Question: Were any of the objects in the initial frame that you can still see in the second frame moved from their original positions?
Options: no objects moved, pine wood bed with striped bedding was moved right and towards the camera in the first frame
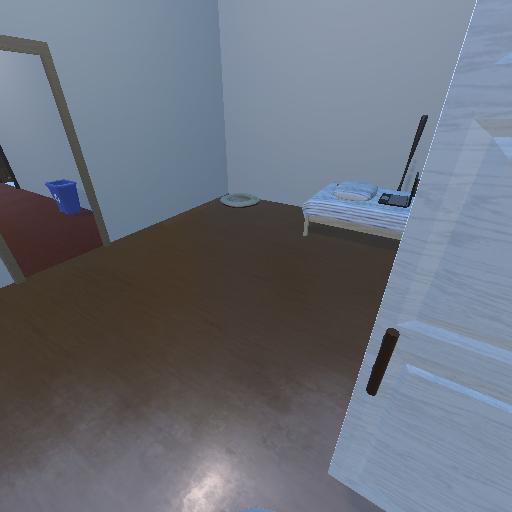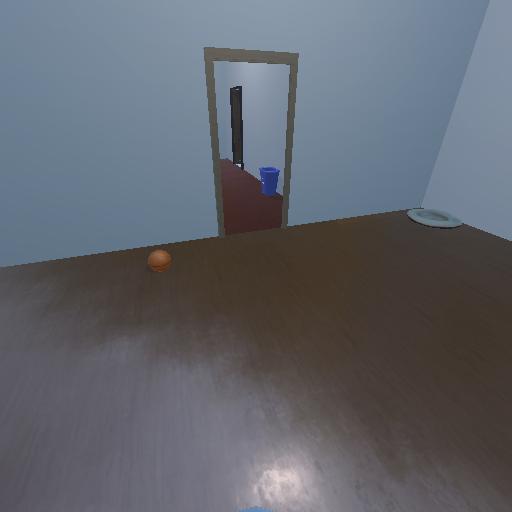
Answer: no objects moved